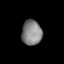
Tissue: lung
Cell type: Smooth muscle cells
Senescence score: 0.5556
Nuclear area (px): 495
Mean DAPI intensity: 131.127